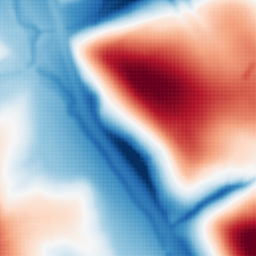
Category: multiscale
Decomposition family: dog_multiscale
Decomposition parameters: sigma_ratio: 2
n_scales: 5
base_sigma: 2
Upsampling method: sinc_blackman
Upsampling parameters: scale: 2
kernel_size: 4
Upsampling scale: 2